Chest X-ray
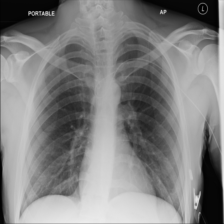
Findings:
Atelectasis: negative
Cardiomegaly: negative
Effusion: negative
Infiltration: negative
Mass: negative
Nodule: negative
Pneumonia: negative
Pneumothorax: negative
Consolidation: negative
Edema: negative
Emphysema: negative
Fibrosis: negative
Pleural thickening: negative
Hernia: negative